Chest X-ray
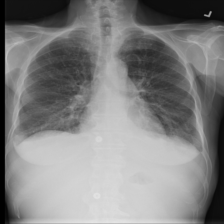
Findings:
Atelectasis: negative
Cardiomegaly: negative
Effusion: negative
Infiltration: negative
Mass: negative
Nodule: negative
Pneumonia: negative
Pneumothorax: negative
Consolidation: negative
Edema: negative
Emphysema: negative
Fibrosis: negative
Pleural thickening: negative
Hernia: negative